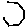
Label: hexagon